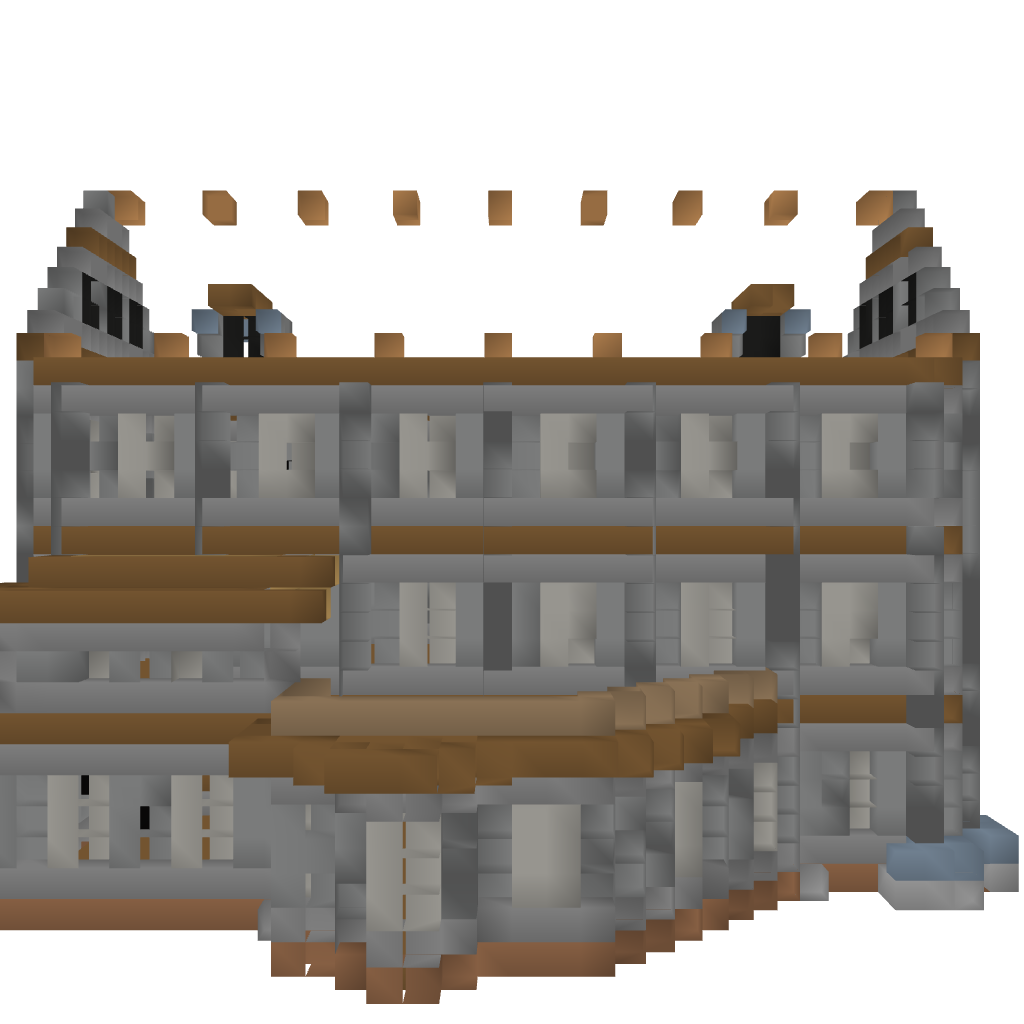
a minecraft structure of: Halloween Mansion 1.7.x (house only)